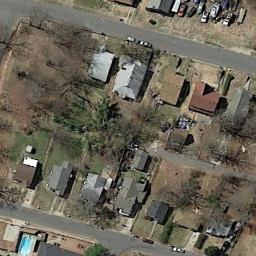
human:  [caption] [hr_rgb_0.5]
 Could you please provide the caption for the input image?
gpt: There are trees of different colors next to the medium-sized houses .

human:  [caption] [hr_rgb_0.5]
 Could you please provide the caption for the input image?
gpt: Many buildings are in medium residential area .

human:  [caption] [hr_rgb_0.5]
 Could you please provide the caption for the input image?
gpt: The medium residential is on the bare land next to the road .

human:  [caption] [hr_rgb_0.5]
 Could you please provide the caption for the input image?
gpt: The medium residential area with some neatly arranged houses is surrounded by roads .

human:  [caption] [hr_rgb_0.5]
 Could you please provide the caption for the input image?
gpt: There are some buildings and brown trees on the medium residential area .